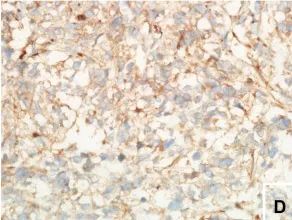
Immunohistochemical staining. Positive CD99.
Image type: pathology (immunostaining)